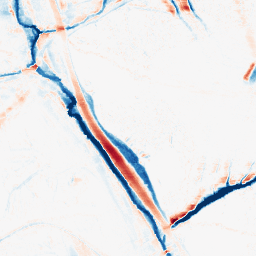
Category: morphological
Decomposition family: morphological_ellipse
Decomposition parameters: operation: average
width: 10
height: 20
Upsampling method: bicubic_3x
Upsampling parameters: scale: 3
Upsampling scale: 3